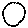
Label: moon